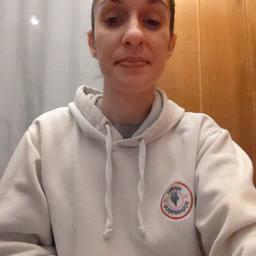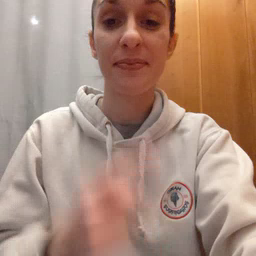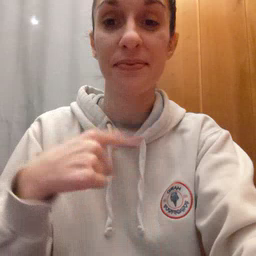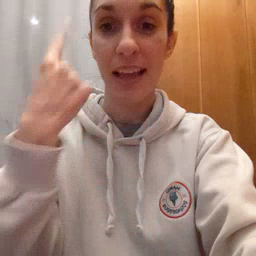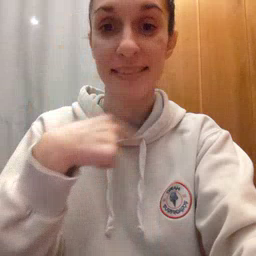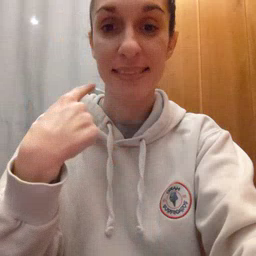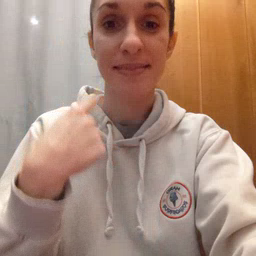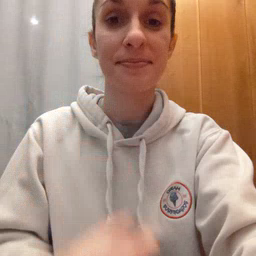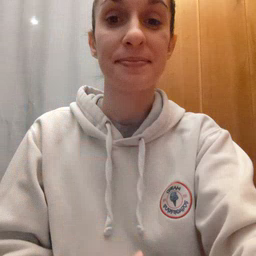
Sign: face